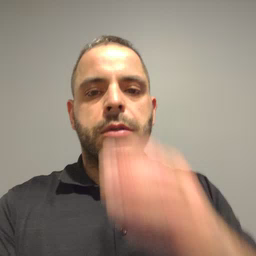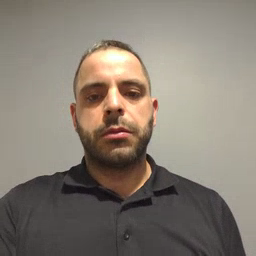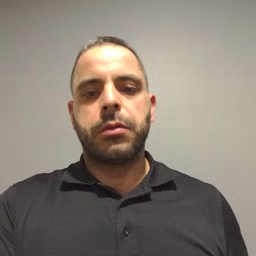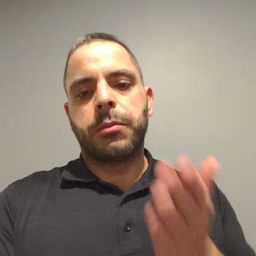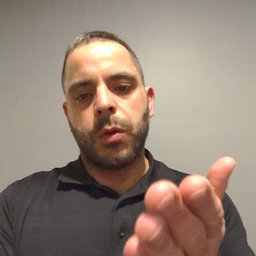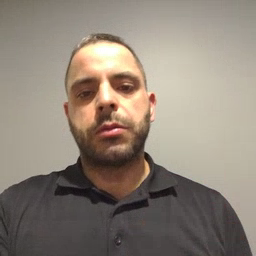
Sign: boat